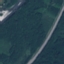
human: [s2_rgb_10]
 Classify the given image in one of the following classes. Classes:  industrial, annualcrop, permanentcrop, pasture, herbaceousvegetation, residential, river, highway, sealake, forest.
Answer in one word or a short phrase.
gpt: Highway